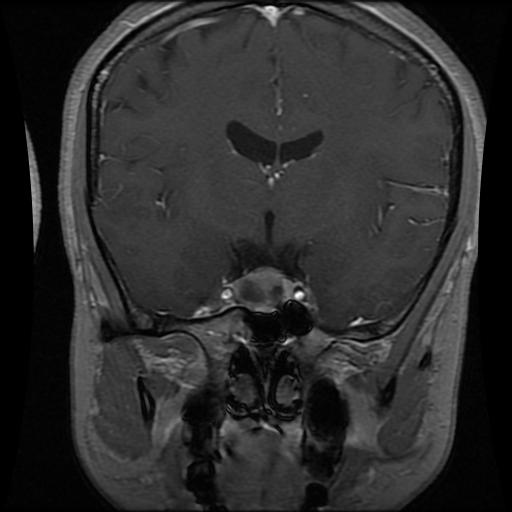
Label: pituitary